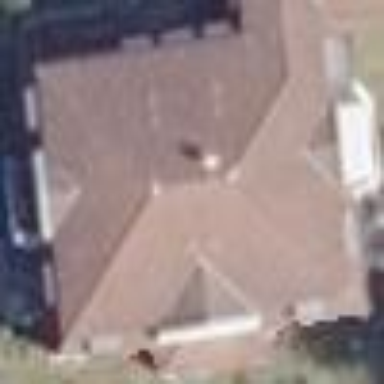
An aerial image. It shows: Building with hipped roof.